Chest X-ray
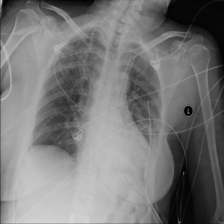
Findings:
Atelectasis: negative
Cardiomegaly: negative
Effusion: negative
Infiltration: negative
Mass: negative
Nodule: negative
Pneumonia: negative
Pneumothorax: negative
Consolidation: negative
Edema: negative
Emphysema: negative
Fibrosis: negative
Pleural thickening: negative
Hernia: negative